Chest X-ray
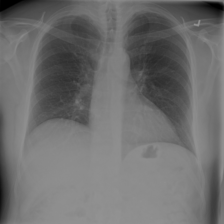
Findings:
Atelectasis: negative
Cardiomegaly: negative
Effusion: negative
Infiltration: positive
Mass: negative
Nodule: negative
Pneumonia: negative
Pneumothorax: negative
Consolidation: negative
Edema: negative
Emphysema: negative
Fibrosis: negative
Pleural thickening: negative
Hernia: negative